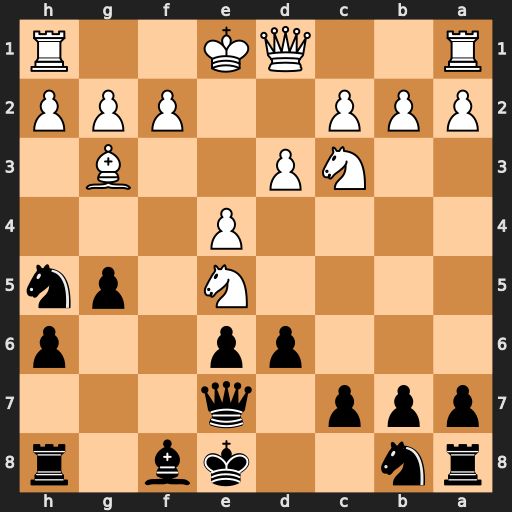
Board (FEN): rn2kb1r/ppp1q3/3pp2p/4N1pn/4P3/2NP2B1/PPP2PPP/R2QK2R
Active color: b
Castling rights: KQkq
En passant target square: -
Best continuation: Nxg3 hxg3 dxe5